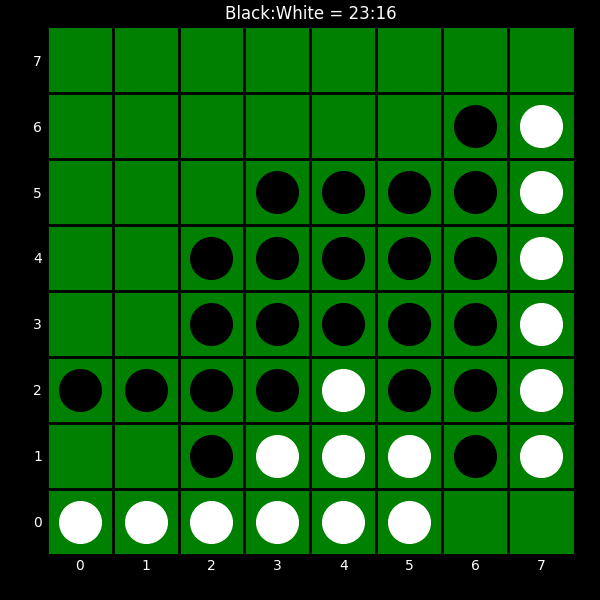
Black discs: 23
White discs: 16